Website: home-depot
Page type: billing-address
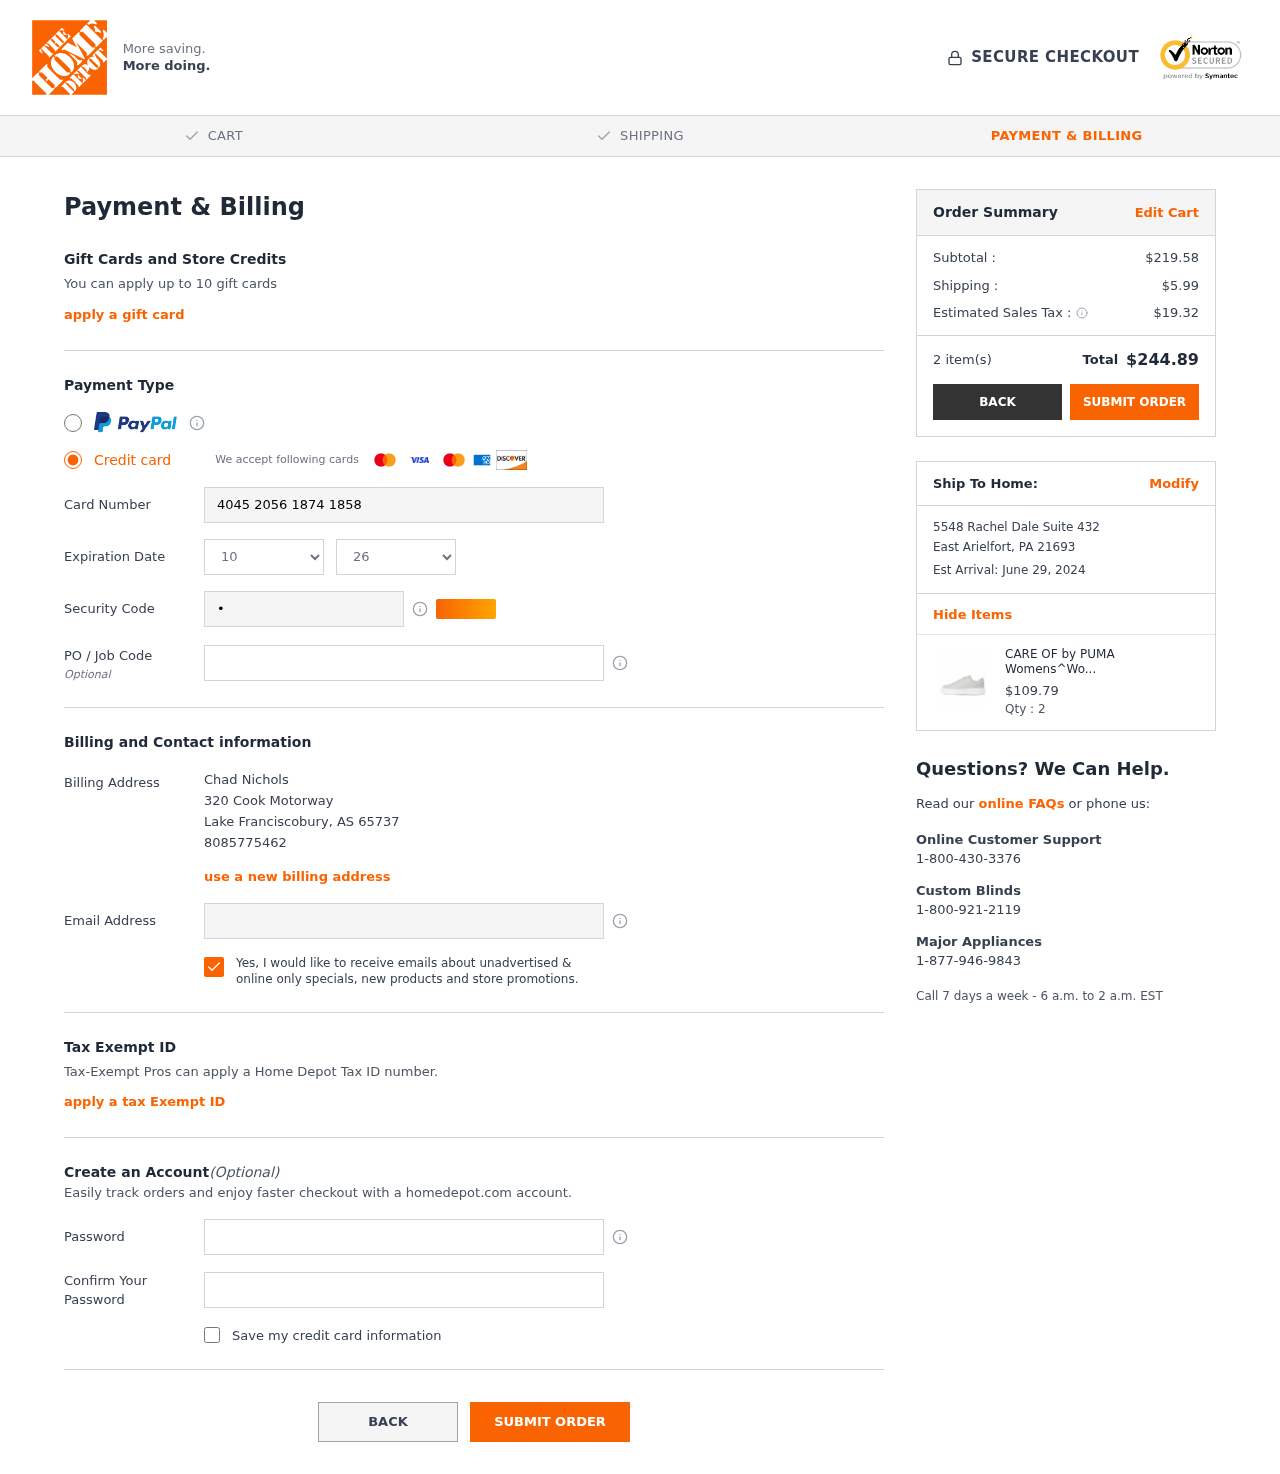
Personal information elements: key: PII_CARD_CVV
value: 195
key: PII_CARD_EXPIRY_MONTH
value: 10
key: PII_CARD_EXPIRY_YEAR
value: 26
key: PII_CARD_NUMBER
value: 4045 2056 1874 1858
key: PII_CITY
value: Lake Franciscobury
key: PII_CITY2
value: East Arielfort
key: PII_EMAIL
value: cnichols@hotmail.com
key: PII_FULLNAME
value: Chad Nichols
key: PII_JOB_CODE
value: JOB-0987
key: PII_PHONE
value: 8085775462
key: PII_POSTCODE
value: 65737
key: PII_POSTCODE2
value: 21693
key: PII_STATE_ABBR
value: AS
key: PII_STATE_ABBR2
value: PA
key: PII_STREET
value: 320 Cook Motorway
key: PII_STREET2
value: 5548 Rachel Dale Suite 432
Product elements: key: PRODUCT1_NAME
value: CARE OF by PUMA Womens^Women's Leather Platform Court Low-Top Sneakers, Gray Peach Bud, 11
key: PRODUCT1_PRICE
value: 109.79
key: PRODUCT1_QUANTITY
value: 2
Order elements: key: ORDER_SUBTOTAL
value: $219.58
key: ORDER_SHIPPING_COST
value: $5.99
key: ORDER_TAX
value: $19.32
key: ORDER_NUM_ITEMS
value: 2 item(s)
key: ORDER_TOTAL
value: $244.89
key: ORDER_DELIVERY_DATE
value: Est Arrival: June 29, 2024